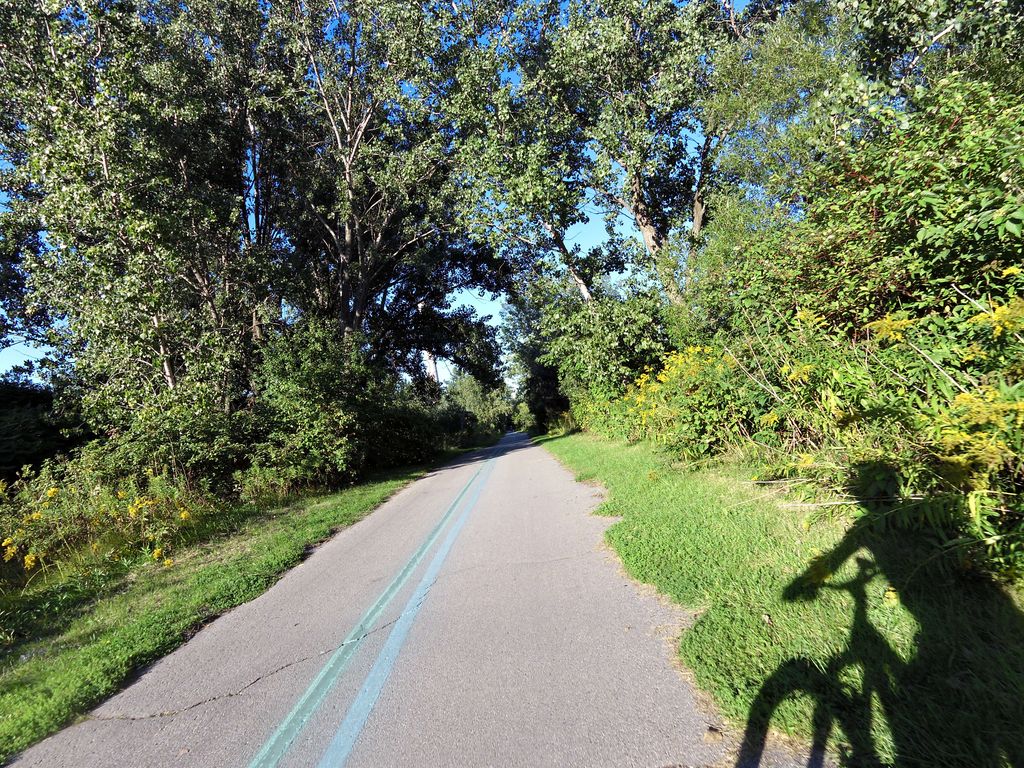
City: toronto